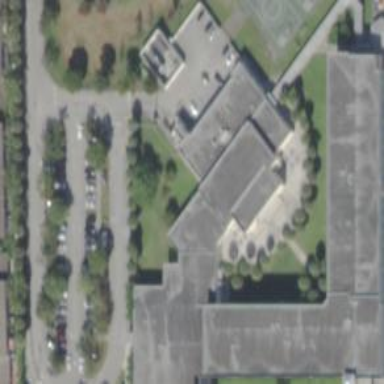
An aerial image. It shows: School building.